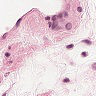
Metastatic tissue present: no